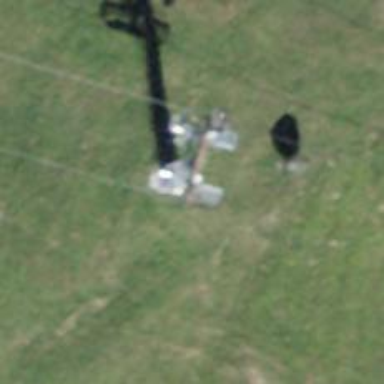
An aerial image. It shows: Pylon for aerialway.